Interaction volume radius: 10 \u00c5
Interaction volume height: 30 \u00c5
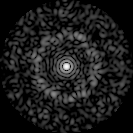
Disorder parameter: 0.8217